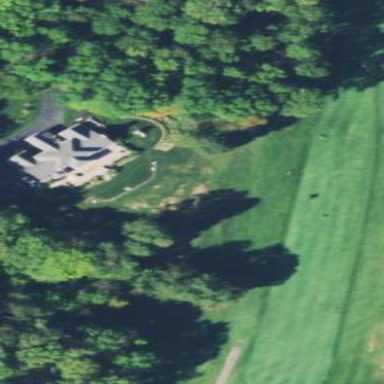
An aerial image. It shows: Grassy area designated as golf fairway.